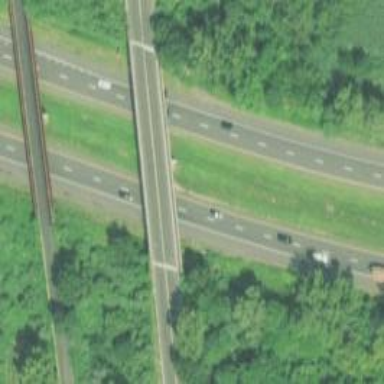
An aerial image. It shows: View of motorway.